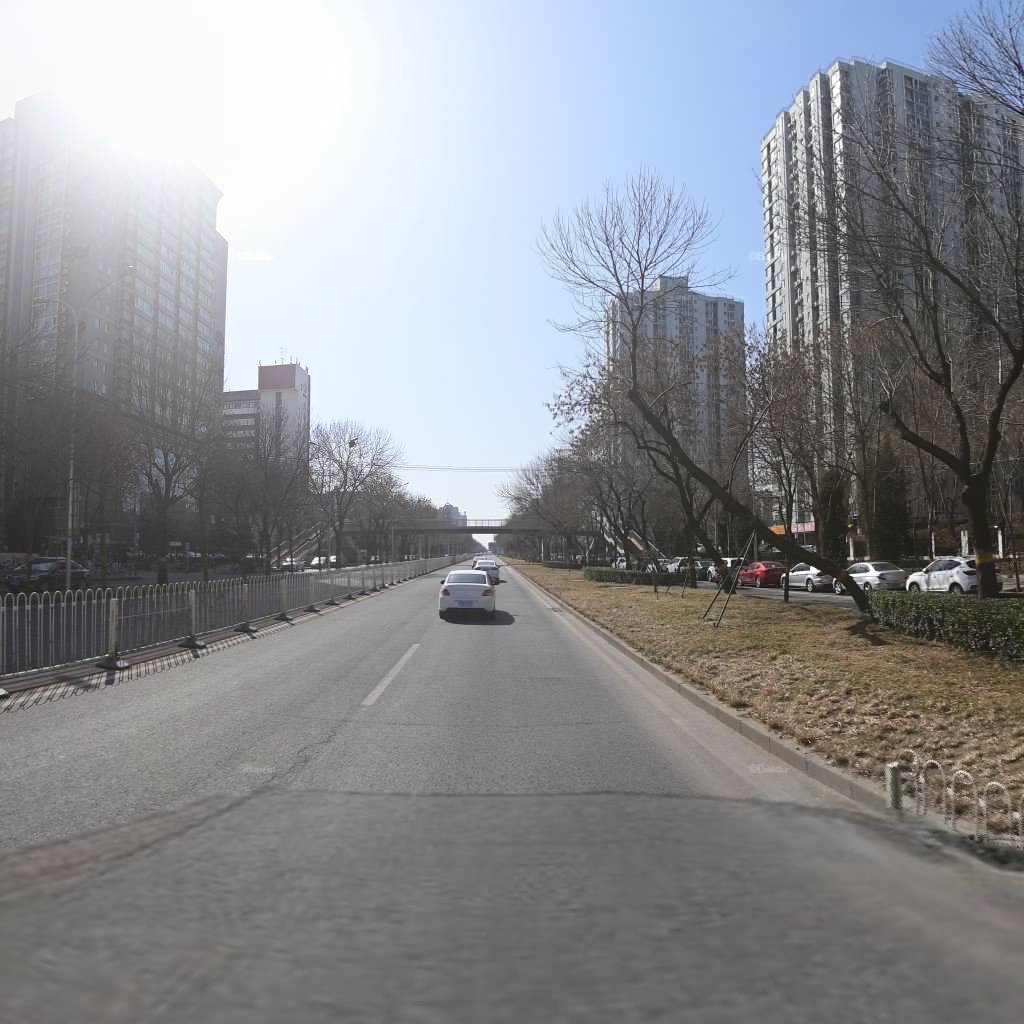
Region: Haidian
Road damage annotations: longitudinal crack, transverse crack